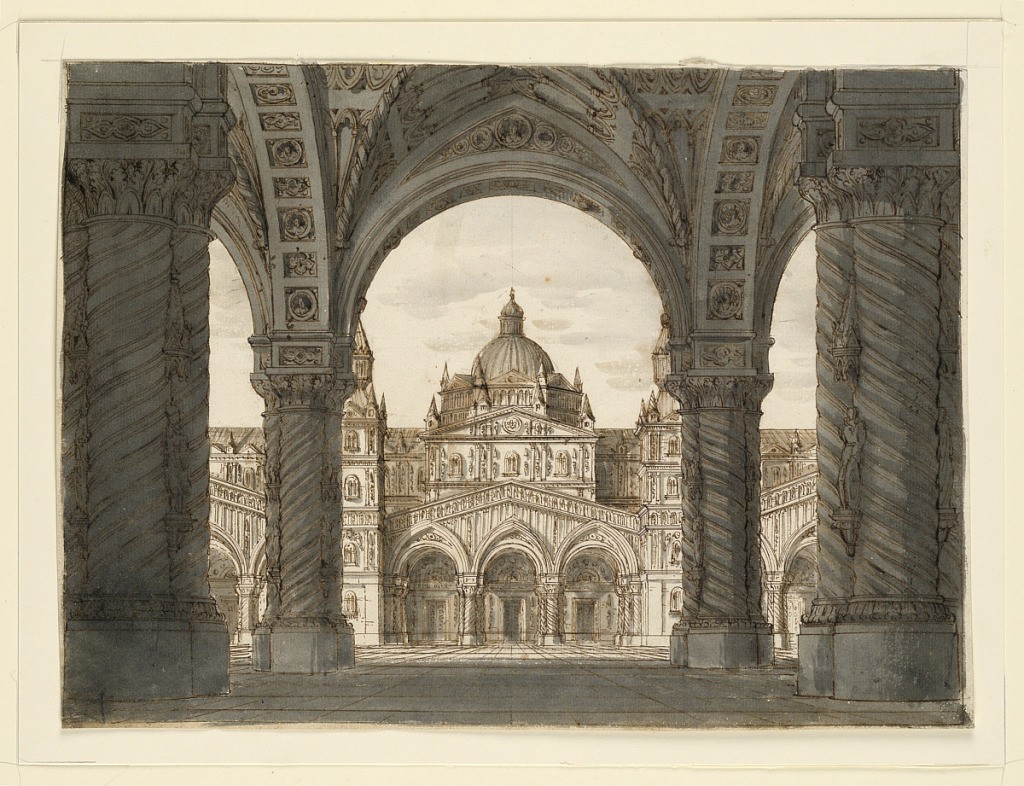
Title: Stage Design, Church Facade from a Loggia, I due Valdomiri by Felice Romani, music by Pietro de Winter. Performed at La Scala, Milan, 1818
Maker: Romolo Achille Liverani, Italian, 1809 - 1872
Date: early 19th century
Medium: Pen and brown ink, brush and gray wash, graphite on laid paper
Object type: Drawing
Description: Horizontal rectangle. Facade of Gothic church seen through huge vaulted loggia.